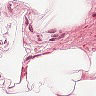
Metastatic tissue present: no